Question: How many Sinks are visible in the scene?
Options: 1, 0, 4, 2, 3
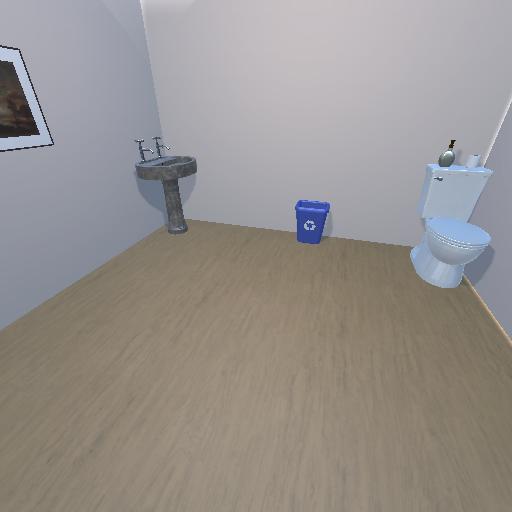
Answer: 1